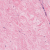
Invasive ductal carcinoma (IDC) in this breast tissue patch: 0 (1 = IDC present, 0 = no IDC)